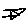
Label: star